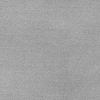
Atmospheric dust classification: dusty